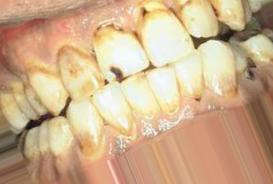
Condition: Tooth Discoloration